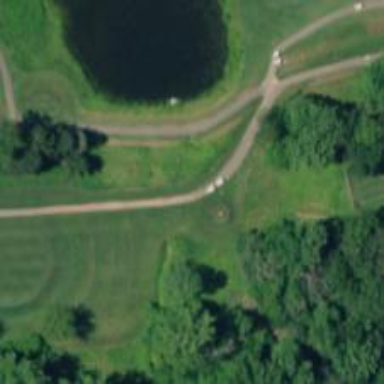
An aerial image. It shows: Path used for both walking and golf.